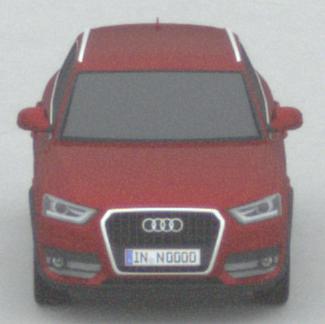
Make: Audi
Model: Q3 1.4 TFSI
Detailed model: Q3 (8U)
Model produced from: 2013/07
Model produced until: 2014/10
Doors: 5
Color: red
Road condition: dry road
Daytime: midday
Contrast: low contrast